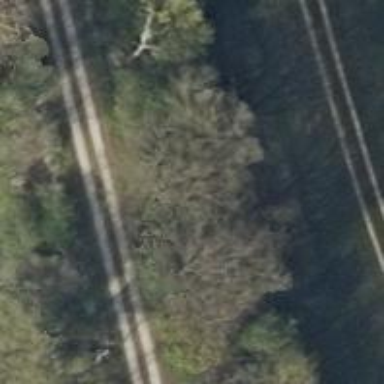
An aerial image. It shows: Row of deciduous broadleaved trees.